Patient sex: M
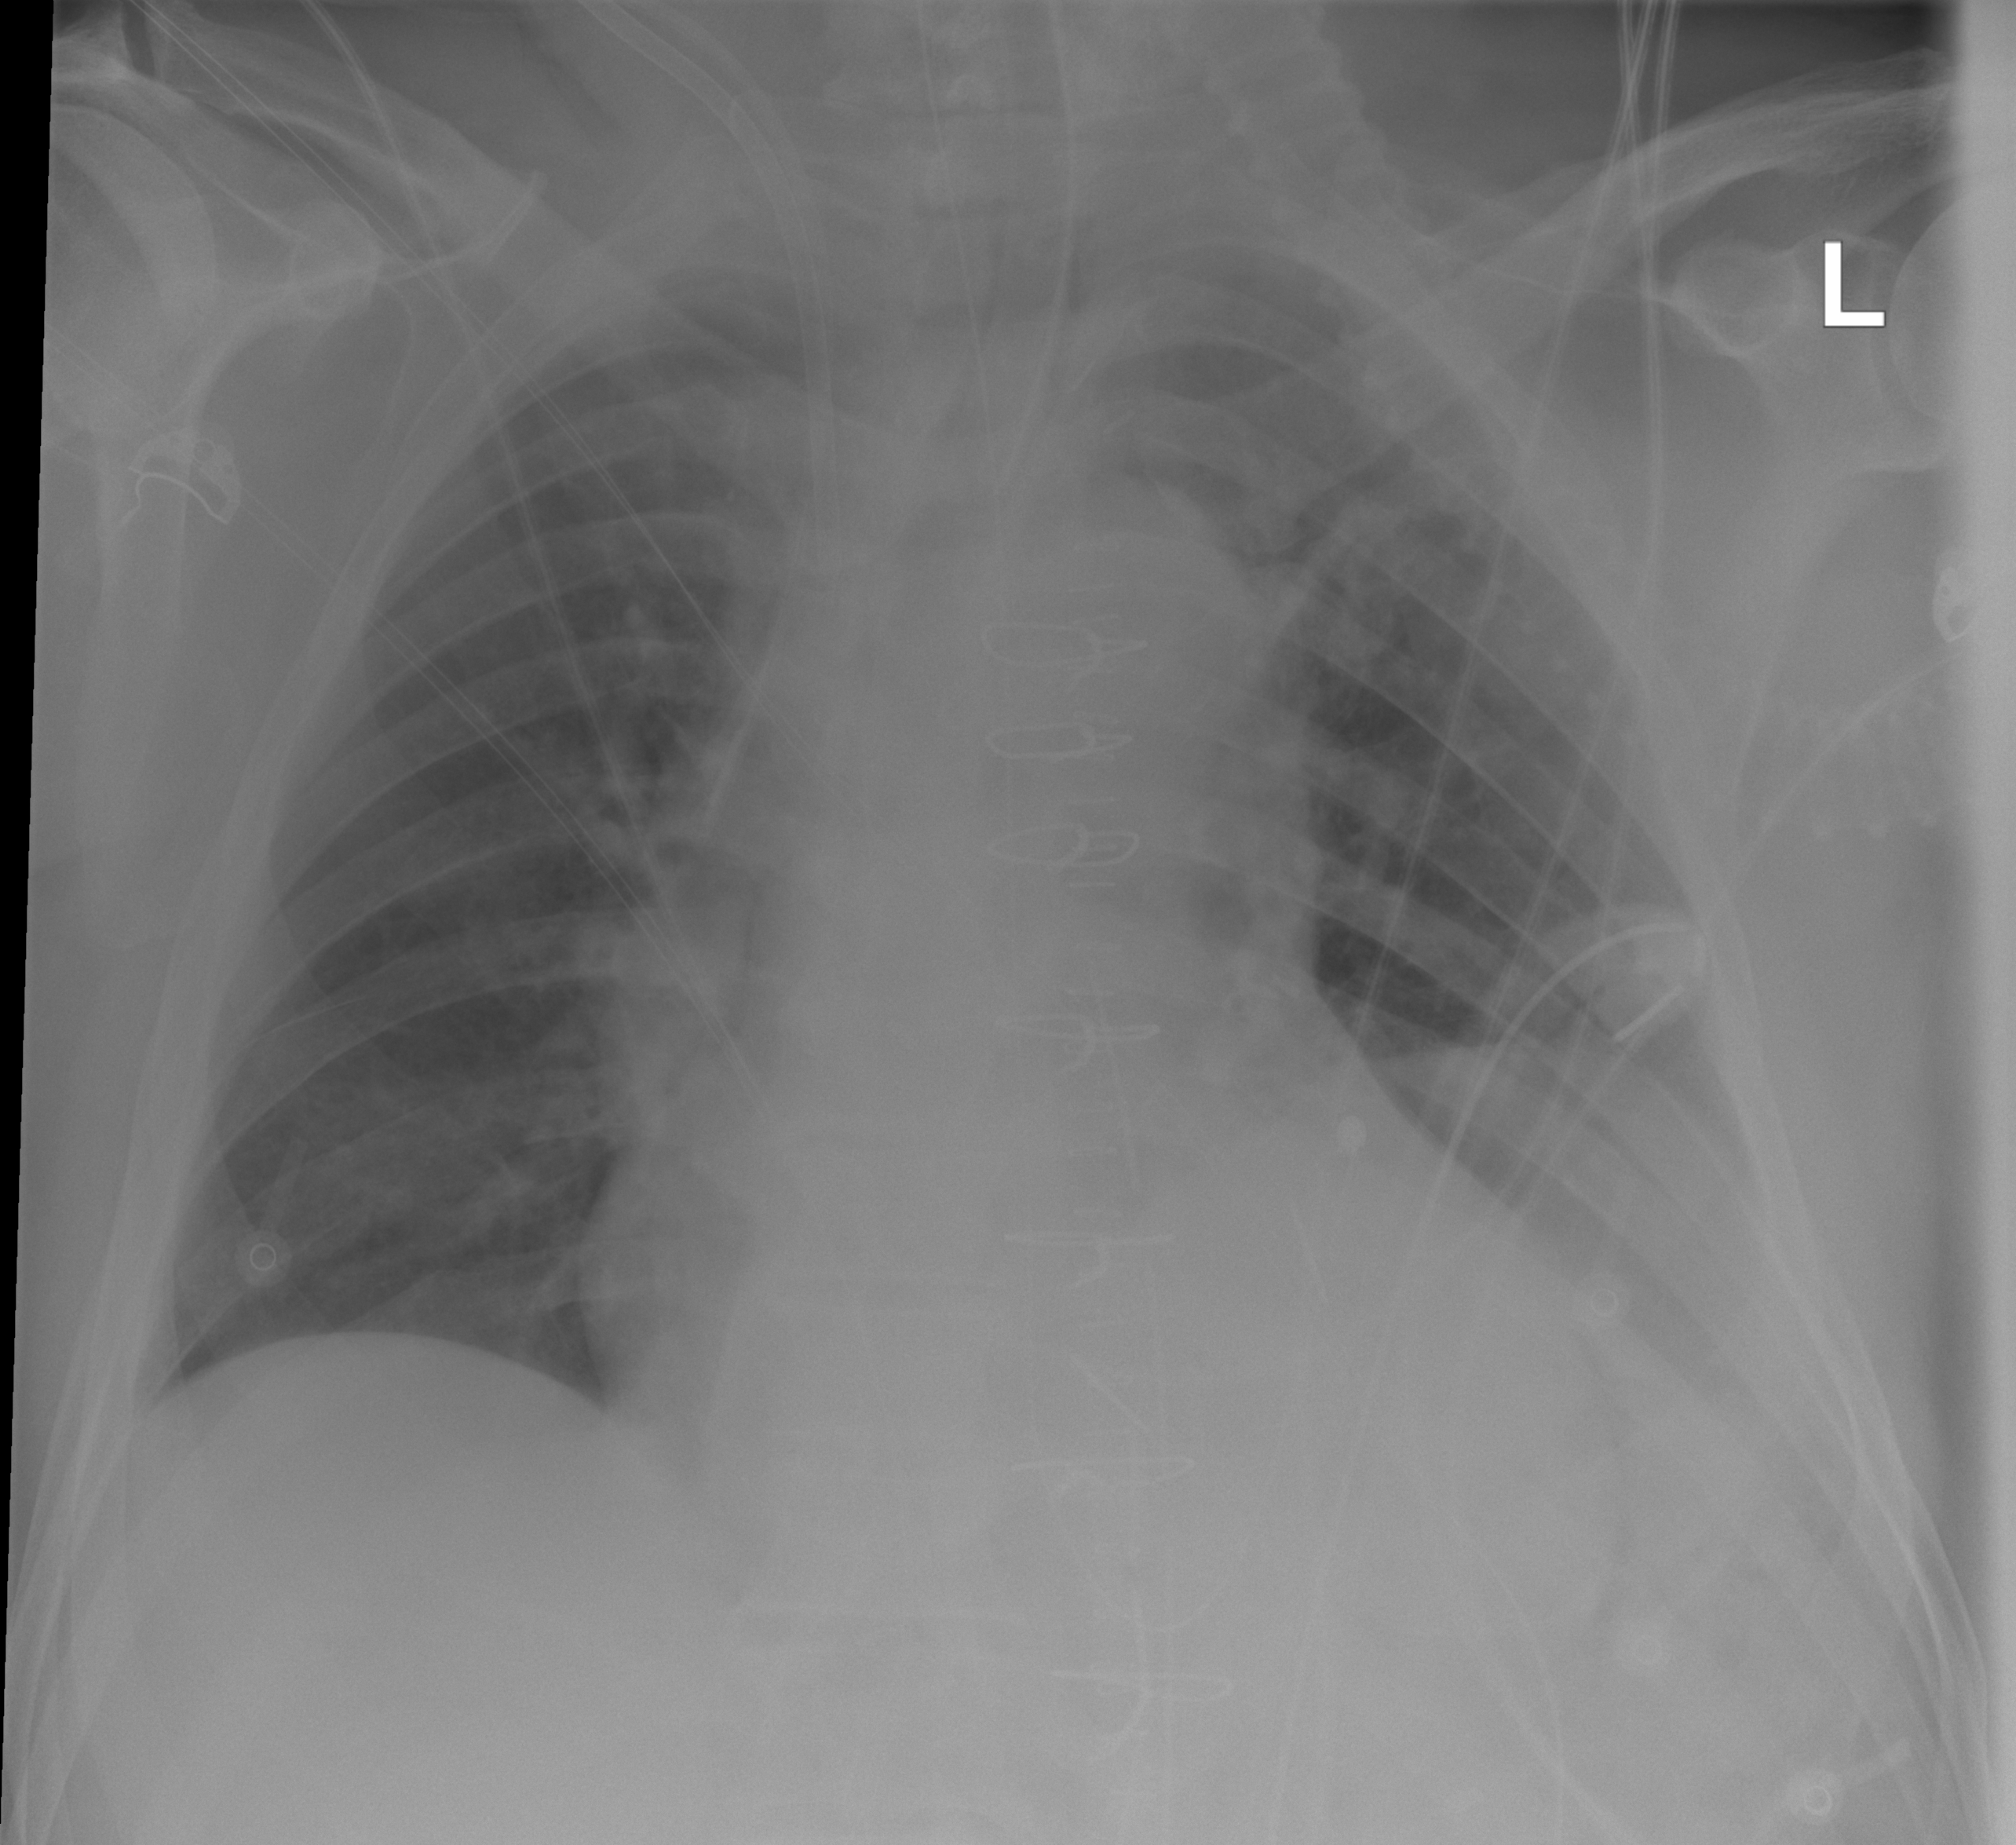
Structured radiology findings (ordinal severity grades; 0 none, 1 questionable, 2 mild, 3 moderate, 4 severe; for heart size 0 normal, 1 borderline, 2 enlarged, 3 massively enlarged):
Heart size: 2
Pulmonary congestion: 2
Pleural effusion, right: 0
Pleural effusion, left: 2
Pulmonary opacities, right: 0
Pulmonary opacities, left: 0
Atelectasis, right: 0
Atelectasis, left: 3